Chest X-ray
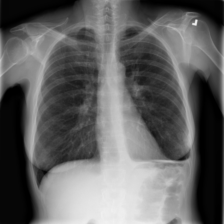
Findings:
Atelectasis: negative
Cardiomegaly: negative
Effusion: negative
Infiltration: negative
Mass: negative
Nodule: negative
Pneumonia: negative
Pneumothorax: negative
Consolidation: negative
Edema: negative
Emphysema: negative
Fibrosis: negative
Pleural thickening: negative
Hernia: negative